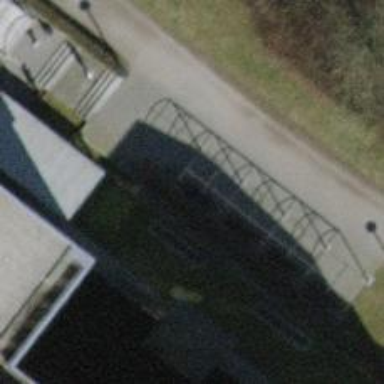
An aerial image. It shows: Black bench.